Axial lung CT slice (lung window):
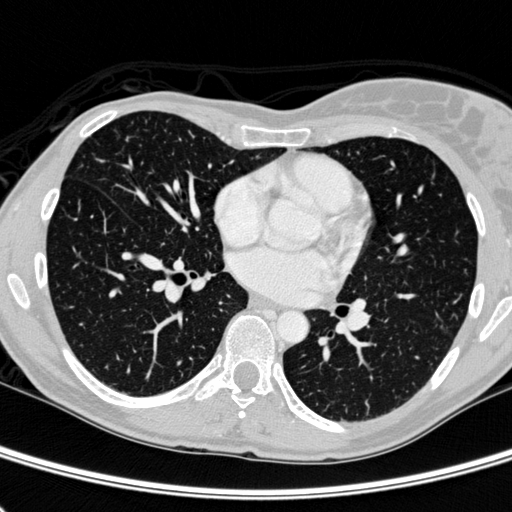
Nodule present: no